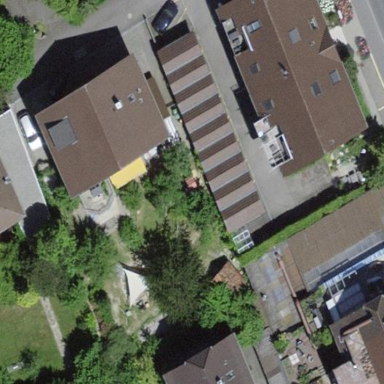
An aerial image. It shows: View of roof of building.